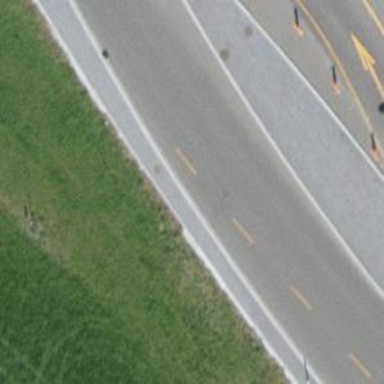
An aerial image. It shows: Primary road with asphalt surface.